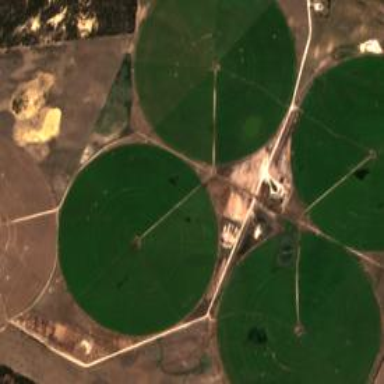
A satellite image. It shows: Farmland with center pivot irrigation.